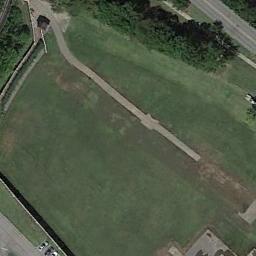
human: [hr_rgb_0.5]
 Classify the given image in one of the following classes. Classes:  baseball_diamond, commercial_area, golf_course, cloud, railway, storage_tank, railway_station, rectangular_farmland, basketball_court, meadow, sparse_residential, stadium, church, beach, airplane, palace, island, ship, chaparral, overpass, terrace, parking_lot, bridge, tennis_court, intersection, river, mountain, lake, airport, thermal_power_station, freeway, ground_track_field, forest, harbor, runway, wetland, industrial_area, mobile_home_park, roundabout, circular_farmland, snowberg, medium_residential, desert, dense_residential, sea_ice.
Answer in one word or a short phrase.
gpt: meadow